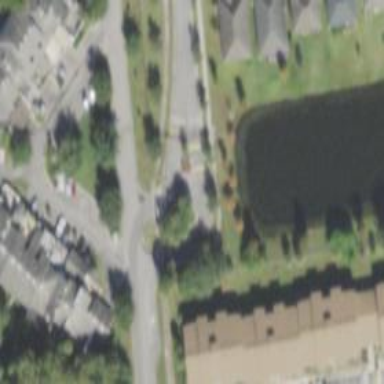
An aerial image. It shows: Residential road.